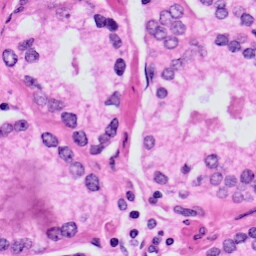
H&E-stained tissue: Prostate